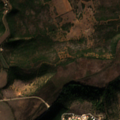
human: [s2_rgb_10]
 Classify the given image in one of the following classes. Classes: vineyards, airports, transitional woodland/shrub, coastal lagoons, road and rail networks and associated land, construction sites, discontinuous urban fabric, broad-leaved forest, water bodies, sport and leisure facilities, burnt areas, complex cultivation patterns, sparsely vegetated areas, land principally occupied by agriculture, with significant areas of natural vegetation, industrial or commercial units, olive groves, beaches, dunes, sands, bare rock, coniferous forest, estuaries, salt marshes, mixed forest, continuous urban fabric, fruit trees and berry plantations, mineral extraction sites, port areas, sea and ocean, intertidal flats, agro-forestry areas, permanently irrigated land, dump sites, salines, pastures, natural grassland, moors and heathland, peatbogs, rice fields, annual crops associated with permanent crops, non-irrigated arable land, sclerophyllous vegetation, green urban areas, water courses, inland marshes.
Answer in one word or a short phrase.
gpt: non-irrigated arable land, permanently irrigated land, annual crops associated with permanent crops, land principally occupied by agriculture, with significant areas of natural vegetation, sclerophyllous vegetation